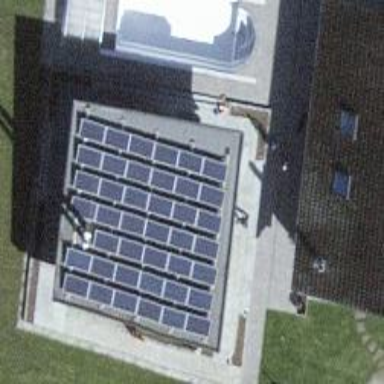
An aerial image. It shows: Solar photovoltaic panel generator.